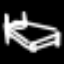
Label: bed